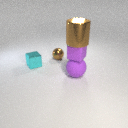
large purple rubber sphere below large brown metal cylinder